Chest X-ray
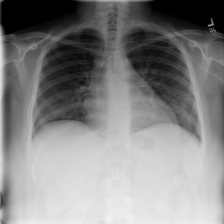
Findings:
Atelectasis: negative
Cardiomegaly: negative
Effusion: negative
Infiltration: negative
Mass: negative
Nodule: negative
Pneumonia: negative
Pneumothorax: negative
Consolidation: negative
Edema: negative
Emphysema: negative
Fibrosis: negative
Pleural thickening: negative
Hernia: negative